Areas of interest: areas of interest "Fuhui Buddhist Temple"
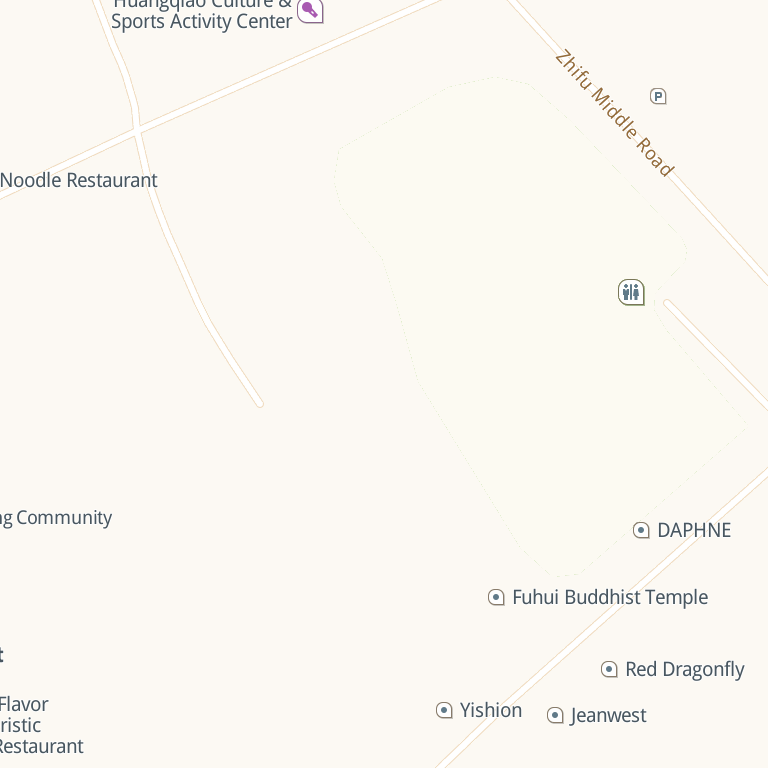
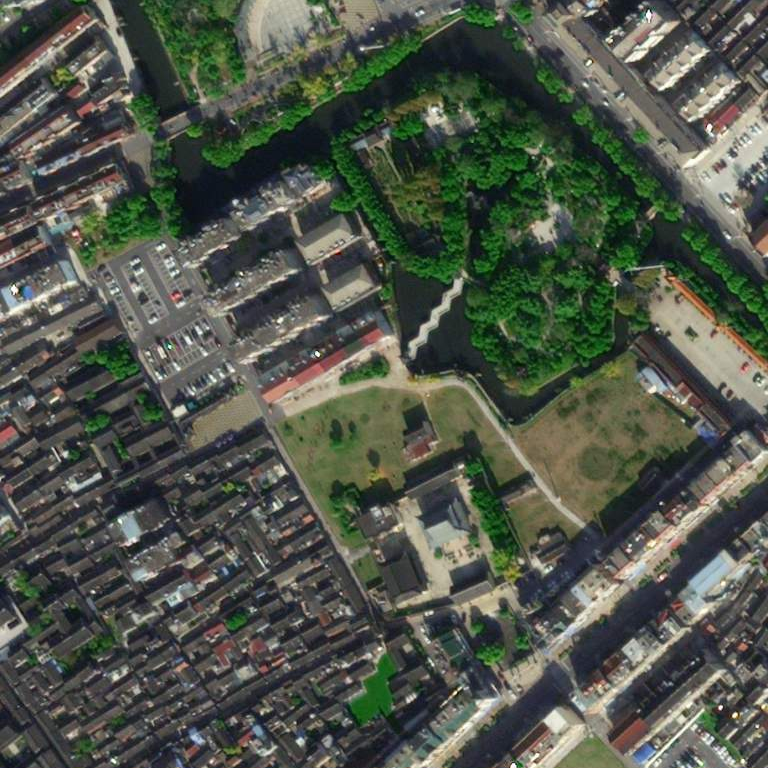